【题型】填空题　【知识点】函数　【难度】medium
设函数$y=\sqrt{3}\sin x+\cos x-m$在$x\in[0,2\pi]$上恰有两个零点$x_1,x_2$，则\\
$x_1+x_2=\underline{\qquad\qquad\qquad\qquad}.$
【解答】
\noindent \textbf{【答案】}$\dfrac{2\pi}{3}$或$\dfrac{8\pi}{3}$\\
\noindent \textbf{【分析】}先将函数化简成$y=2\sin\left(x+\dfrac{\pi}{6}\right)-m$，将函数有两个零点问题转化成函数$y=2\sin\left(x+\dfrac{\pi}{6}\right)$与$y=m$图\\
象在$x\in[0,2\pi]$上恰有两个交点问题，然后数形结合根据函数的图象性质即可得解.\\
\noindent \textbf{【详解】}由题得$y=\sqrt{3}\sin x+\cos x-m=2\sin\left(x+\dfrac{\pi}{6}\right)-m$，\\
因为函数$y=\sqrt{3}\sin x+\cos x-m$在$x\in[0,2\pi]$上恰有两个零点$x_1,x_2$，\\
所以方程$2\sin\left(x+\dfrac{\pi}{6}\right)=m$在$x\in[0,2\pi]$上恰有两个根$x_1,x_2$，\\
所以函数$y=2\sin\left(x+\dfrac{\pi}{6}\right)$与$y=m$图象在$x\in[0,2\pi]$上恰有两个交点，\\
令$x+\dfrac{\pi}{6}=k\pi+\dfrac{\pi}{2},k\in\mathbb{Z}\Rightarrow x=k\pi+\dfrac{\pi}{3},k\in\mathbb{Z}$，\\
即函数$y=2\sin\left(x+\dfrac{\pi}{6}\right)$的对称轴方程为$x=k\pi+\dfrac{\pi}{3},k\in\mathbb{Z}$，\\
所以在$x\in[0,2\pi]$上$y=2\sin\left(x+\dfrac{\pi}{6}\right)$有两条对称轴为$x=\dfrac{\pi}{3}$和$x=\dfrac{4\pi}{3}$，如图，\\

所以由函数$y=2\sin\left(x+\dfrac{\pi}{6}\right)$的图象性质可知$x_1+x_2=\dfrac{2\pi}{3}$或$\dfrac{8\pi}{3}$.\\
故答案为：$\dfrac{2\pi}{3}$或$\dfrac{8\pi}{3}$.\\
\noindent \textbf{【点睛】}思路点睛：研究三角函数问题，通常需要利用三角恒等变换公式化成一角一函数，故解决本题先\\
利用辅助角公式将函数化简成$y=2\sin\left(x+\dfrac{\pi}{6}\right)-m$，再将题中所给条件函数有两个零点问题转化成函数\\
$y=2\sin\left(x+\dfrac{\pi}{6}\right)$与$y=m$图象在$x\in[0,2\pi]$上恰有两个交点问题，然后作出有关函数图象，数形结合根据函数\\
的图象性质即可得解.
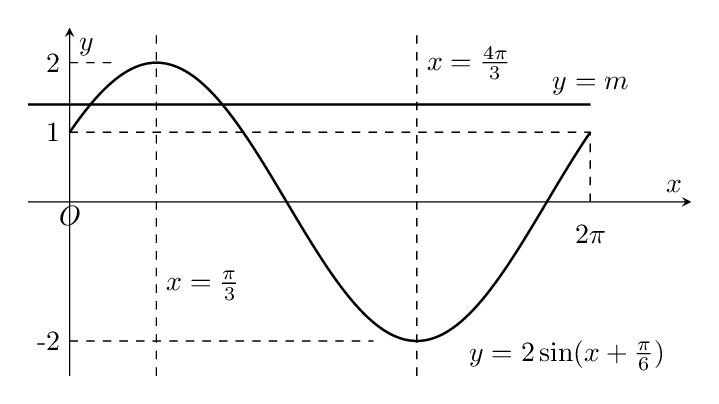